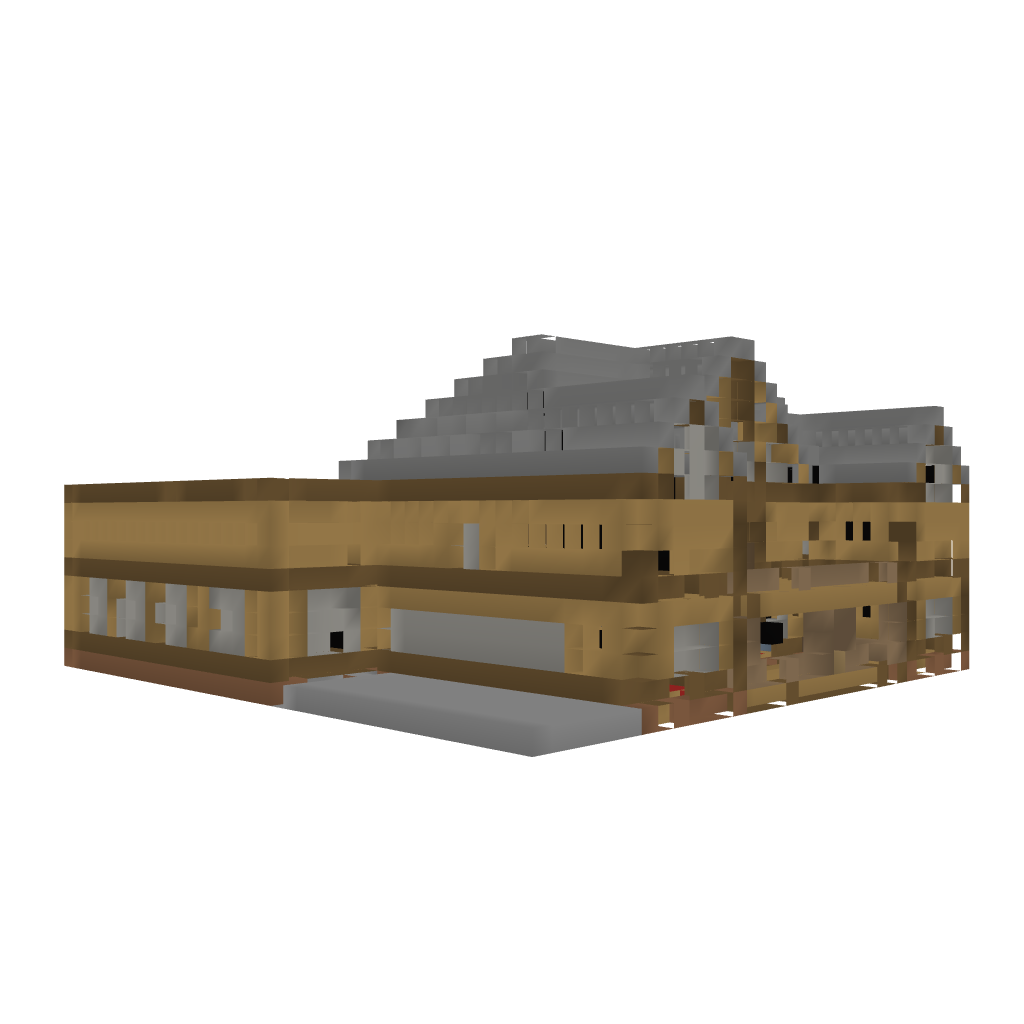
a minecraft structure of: Modern Mansion